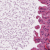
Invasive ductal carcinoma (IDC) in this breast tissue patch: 0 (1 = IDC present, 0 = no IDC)